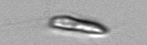
Label: Chrysochromulina